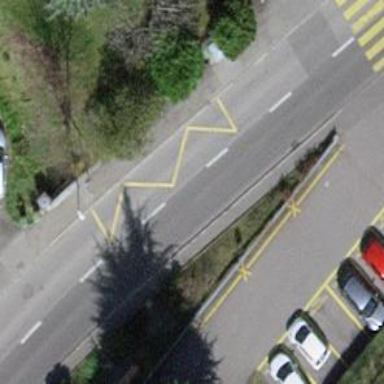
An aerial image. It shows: Bus stop with designated public transport stop position.